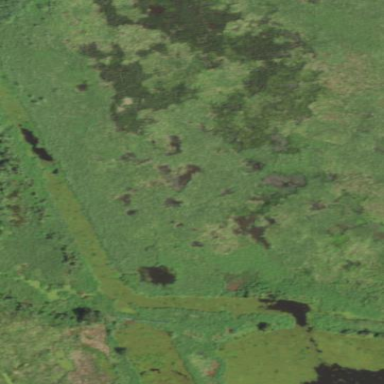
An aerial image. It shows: Marshy wetland area.